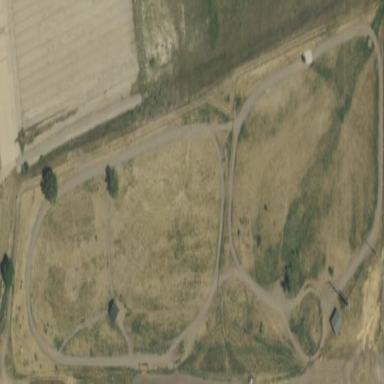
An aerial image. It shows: Fenced dog park for leisure activities on land.